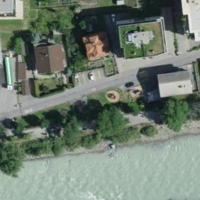
EUNIS habitat code: 54
Species observed at this site:
Polyphylla fullo
Cinclus cinclus